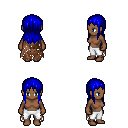
a pixel art fantasy rpg character, female body template, human, dark skin, brown tattered cape, white pants, blue unkempt hairstyle, four views (front, back, left, right), 2x2 character sprite sheet, small pixel art, hard edges, no anti-aliasing